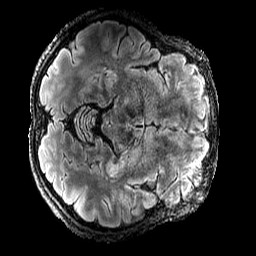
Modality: FLAIR
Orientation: axial
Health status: ill
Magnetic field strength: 3 T